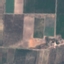
Land use / land cover: PermanentCrop